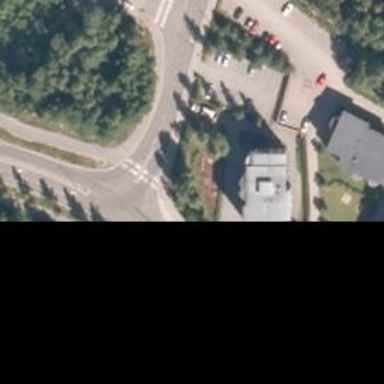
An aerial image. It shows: Tertiary road with separate asphalt cycleway and sidewalk.